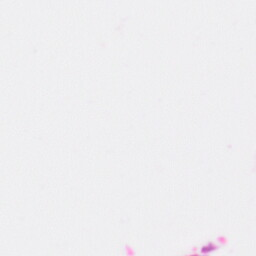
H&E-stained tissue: Colon